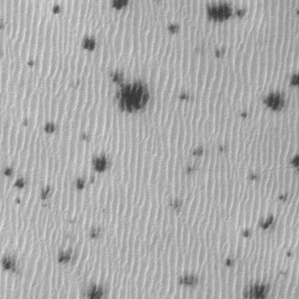
Label: frost